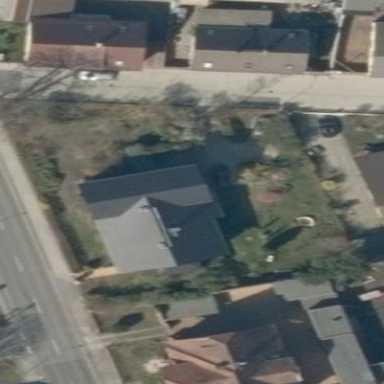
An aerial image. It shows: Detached building.